Breast ultrasound image
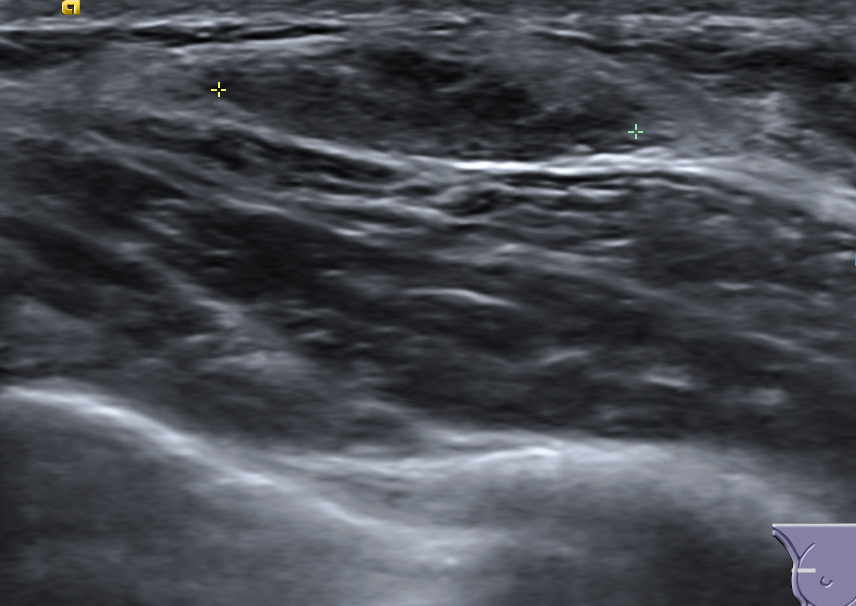
Diagnosis: benign